Question: I have some data collected from mysql database into a listview (This is a ringtone app).. now i need to set onClickListener on play imageButon for selected item ..
I do know how to set onClickListener, but in this case i dont know how to set it for selected item ..
And this is what i have done so far :
'''
public class ListActivity extends AppCompatActivity implements AsyncResponse
,AdapterView.OnItemClickListener{
private boolean paused = true;
URL url;
Bitmap bmImg = null;
public static final int NOTIFICATION_ID = 1;
final String LOG = "ListActivity";
private ArrayList<Product> productList;
private ListView lvProduct;
private FunDapter<Product> adapter;
@Override
protected void onCreate(Bundle savedInstanceState) {
super.onCreate(savedInstanceState);
setContentView(R.layout.d_activity_list_d);
ImageLoader.getInstance().init(UILConfig.config(ListActivity.this));
PostResponseAsyncTask taskRead = new PostResponseAsyncTask(ListActivity.this, this);
taskRead.execute("http://symphonyrecords.6te.net/product.php");
lvProduct = (ListView)findViewById(R.id.lvProduct);
registerForContextMenu(lvProduct);
}//onCreate
@Override
public void onCreateContextMenu(ContextMenu menu, View v, ContextMenu.ContextMenuInfo menuInfo) {
super.onCreateContextMenu(menu, v, menuInfo);
MenuInflater inflater = getMenuInflater();
inflater.inflate(R.menu.list_context_menu, menu);
}
@Override
public boolean onContextItemSelected(MenuItem item) {
AdapterView.AdapterContextMenuInfo info = (AdapterView.AdapterContextMenuInfo) item.getMenuInfo();
final Product selectedProduct = adapter.getItem(info.position);
Log.d(LOG, selectedProduct.name);
if(item.getItemId() == R.id.menuUpdate){
Intent in = new Intent(ListActivity.this, DetailActivity.class);
in.putExtra("product", selectedProduct);
startActivity(in);
}
return super.onContextItemSelected(item);
}
@Override
public void processFinish(String s) {
productList = new JsonConverter<Product>().toArrayList(s, Product.class);
BindDictionary<Product> dict = new BindDictionary<Product>();
dict.addStringField(R.id.tvName, new StringExtractor<Product>() {
@Override
public String getStringValue(Product product, int position) {
return product.name;
}
});
adapter = new FunDapter<>(
ListActivity.this, productList, R.layout.d_layout_list_d, dict);
lvProduct.setAdapter(adapter);
lvProduct.setOnItemClickListener(this);
}
@Override
public void onItemClick(AdapterView<?> parent, View view, int position, long id) {
Product selectedProduct = productList.get(position);
}
public void playAndPause(View view1){
ImageButton button = (ImageButton ) findViewById(R.id.playPause);
int icon;
if (paused) {
paused = false;
icon = R.drawable.ic_pause;
Toast.makeText(ListActivity.this, "Playing", Toast.LENGTH_LONG).show();
}
else {
paused = true;
icon = R.drawable.ic_play;
Toast.makeText(ListActivity.this, "Stopped", Toast.LENGTH_LONG).show();
}
button.setImageDrawable(
ContextCompat.getDrawable(getApplicationContext(), icon));
}
}
'''
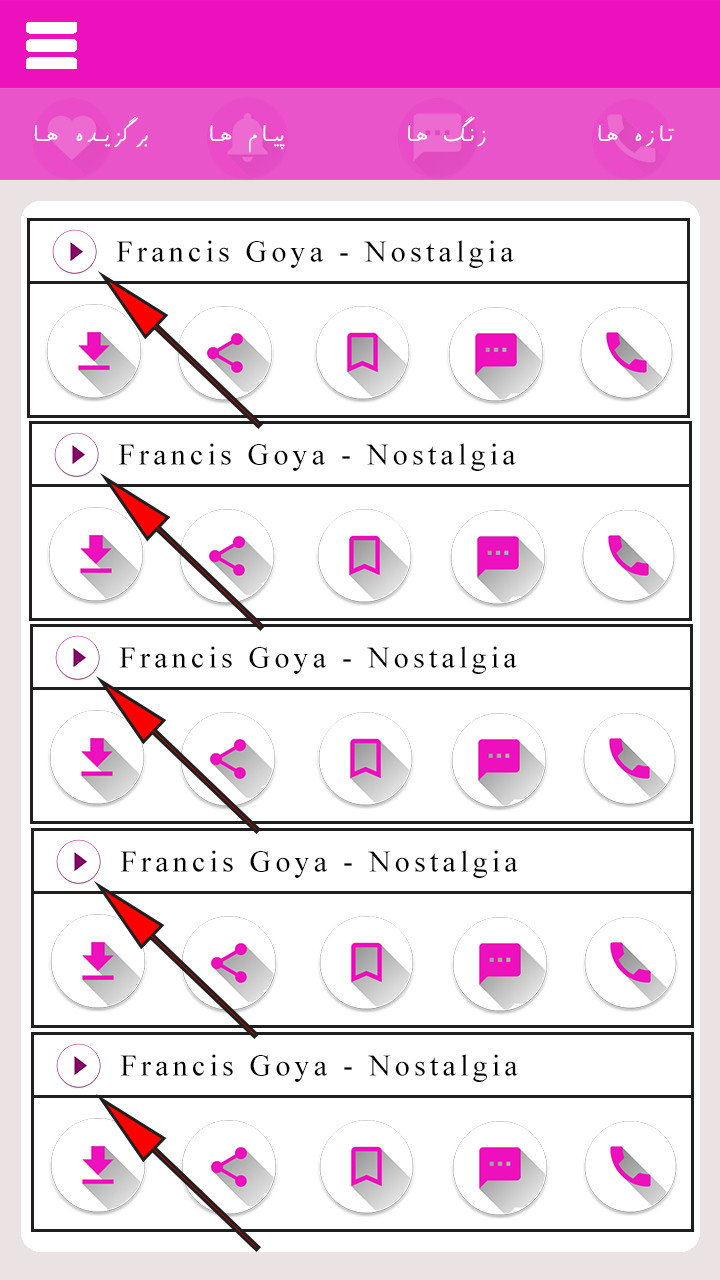
Answer: Change the getView method like this
'''
@Override
public View getView(int position, View convertView, ViewGroup parent) {
// Inflate a new view or use a recycled view.
View v = convertView;
GenericViewHolder holder;
if (null == v) {
LayoutInflater vi =
(LayoutInflater) mContext.getSystemService(Context.LAYOUT_INFLATER_SERVICE);
v = vi.inflate(mLayoutResource, null);
holder = new GenericViewHolder();
holder.root = v;
// There must be view name of that play button
holder.playButton.setOnClickListener(new View.OnClickListener(){
public void onClick(View v)
//do your task over here
}
// init the sub views and put them in a holder instance
FunDapterUtils.initViews(v, holder, mBindDictionary);
v.setTag(holder);
} else {
holder = (GenericViewHolder) v.getTag();
}
}
'''